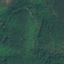
Land use / land cover: Forest